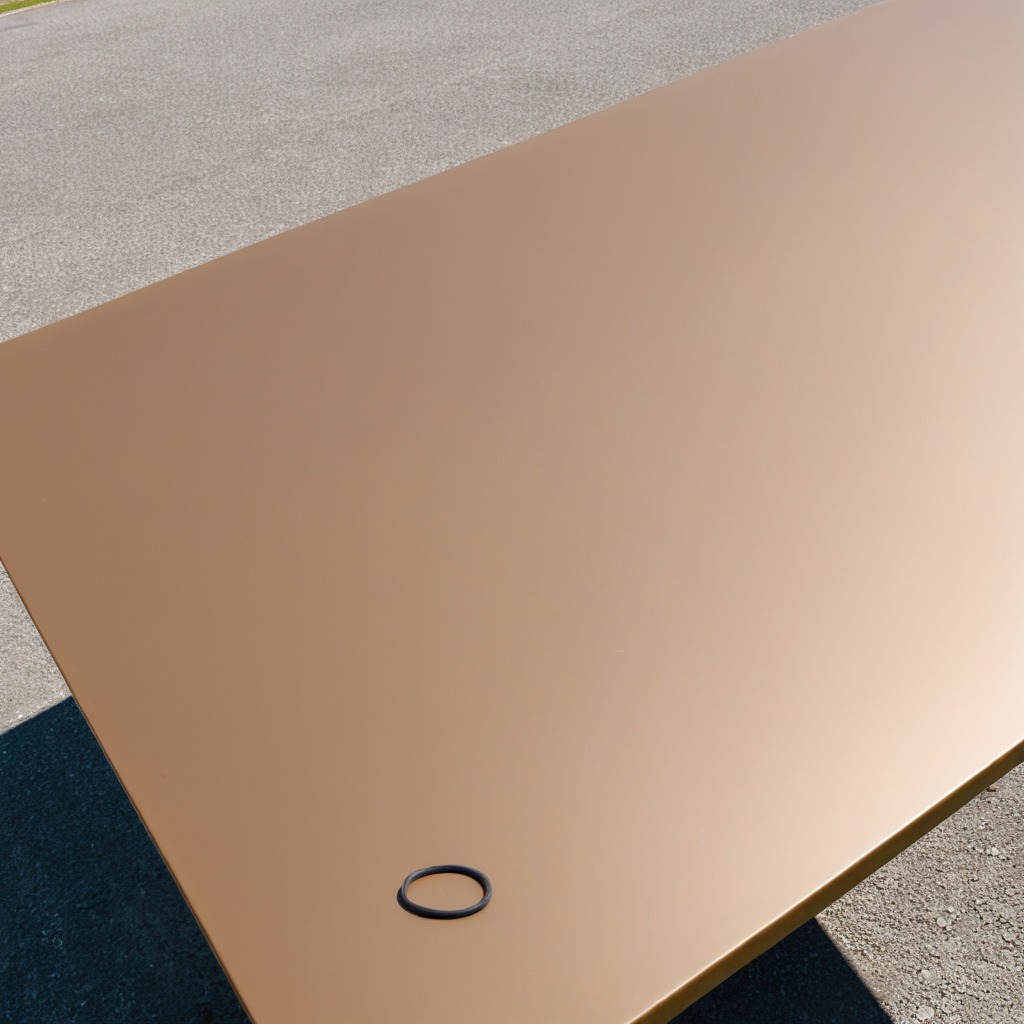
A rubber O-ring is lying on the table.